What modifications can be observed between these two pictures?
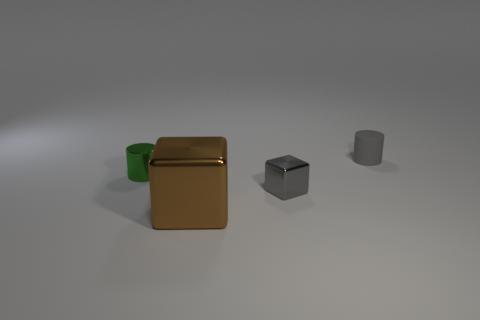
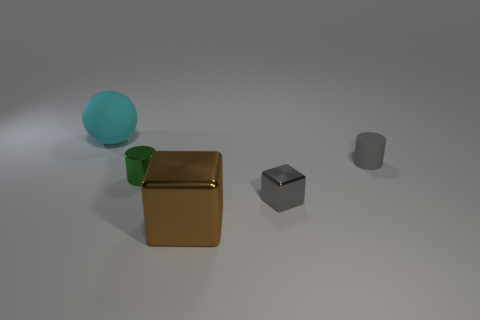
the large matte sphere has been added
the large cyan thing has appeared
the ball has appeared
the large cyan sphere has been newly placed
the large cyan object has appeared
the large cyan matte sphere behind the brown metal block has appeared
the large cyan matte ball behind the tiny rubber thing has been added
the big cyan matte ball to the left of the gray block has been added